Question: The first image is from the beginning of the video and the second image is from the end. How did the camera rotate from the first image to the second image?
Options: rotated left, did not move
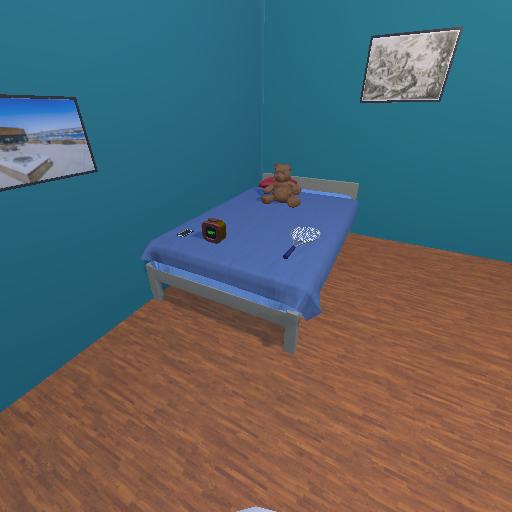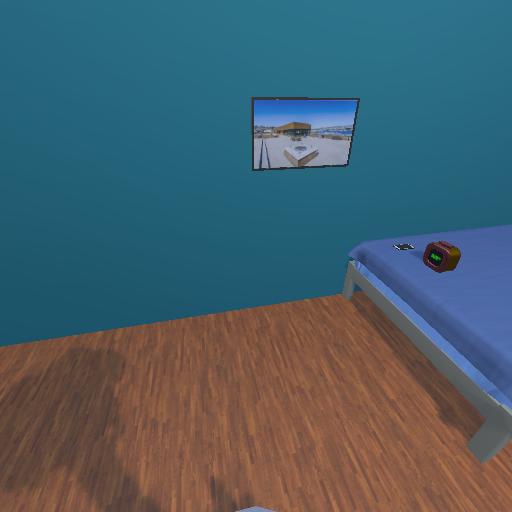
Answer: rotated left